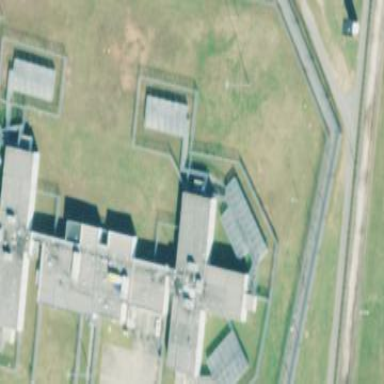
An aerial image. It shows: Prison surrounded by fence.